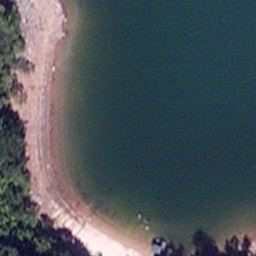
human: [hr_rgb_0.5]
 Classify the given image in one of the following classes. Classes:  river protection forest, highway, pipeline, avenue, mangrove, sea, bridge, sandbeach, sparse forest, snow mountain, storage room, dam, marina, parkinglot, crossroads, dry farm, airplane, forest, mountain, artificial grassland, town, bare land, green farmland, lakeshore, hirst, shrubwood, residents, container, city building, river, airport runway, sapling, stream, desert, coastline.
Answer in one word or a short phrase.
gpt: lakeshore